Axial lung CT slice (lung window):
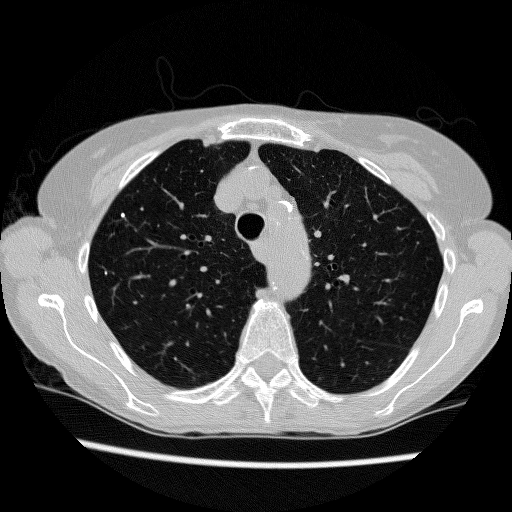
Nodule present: yes
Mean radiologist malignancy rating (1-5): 3